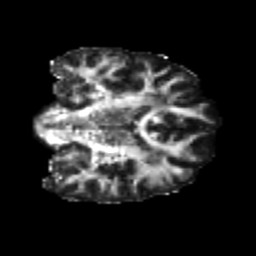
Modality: FA
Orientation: coronal
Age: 24
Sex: female
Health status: healthy
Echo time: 0.074 s